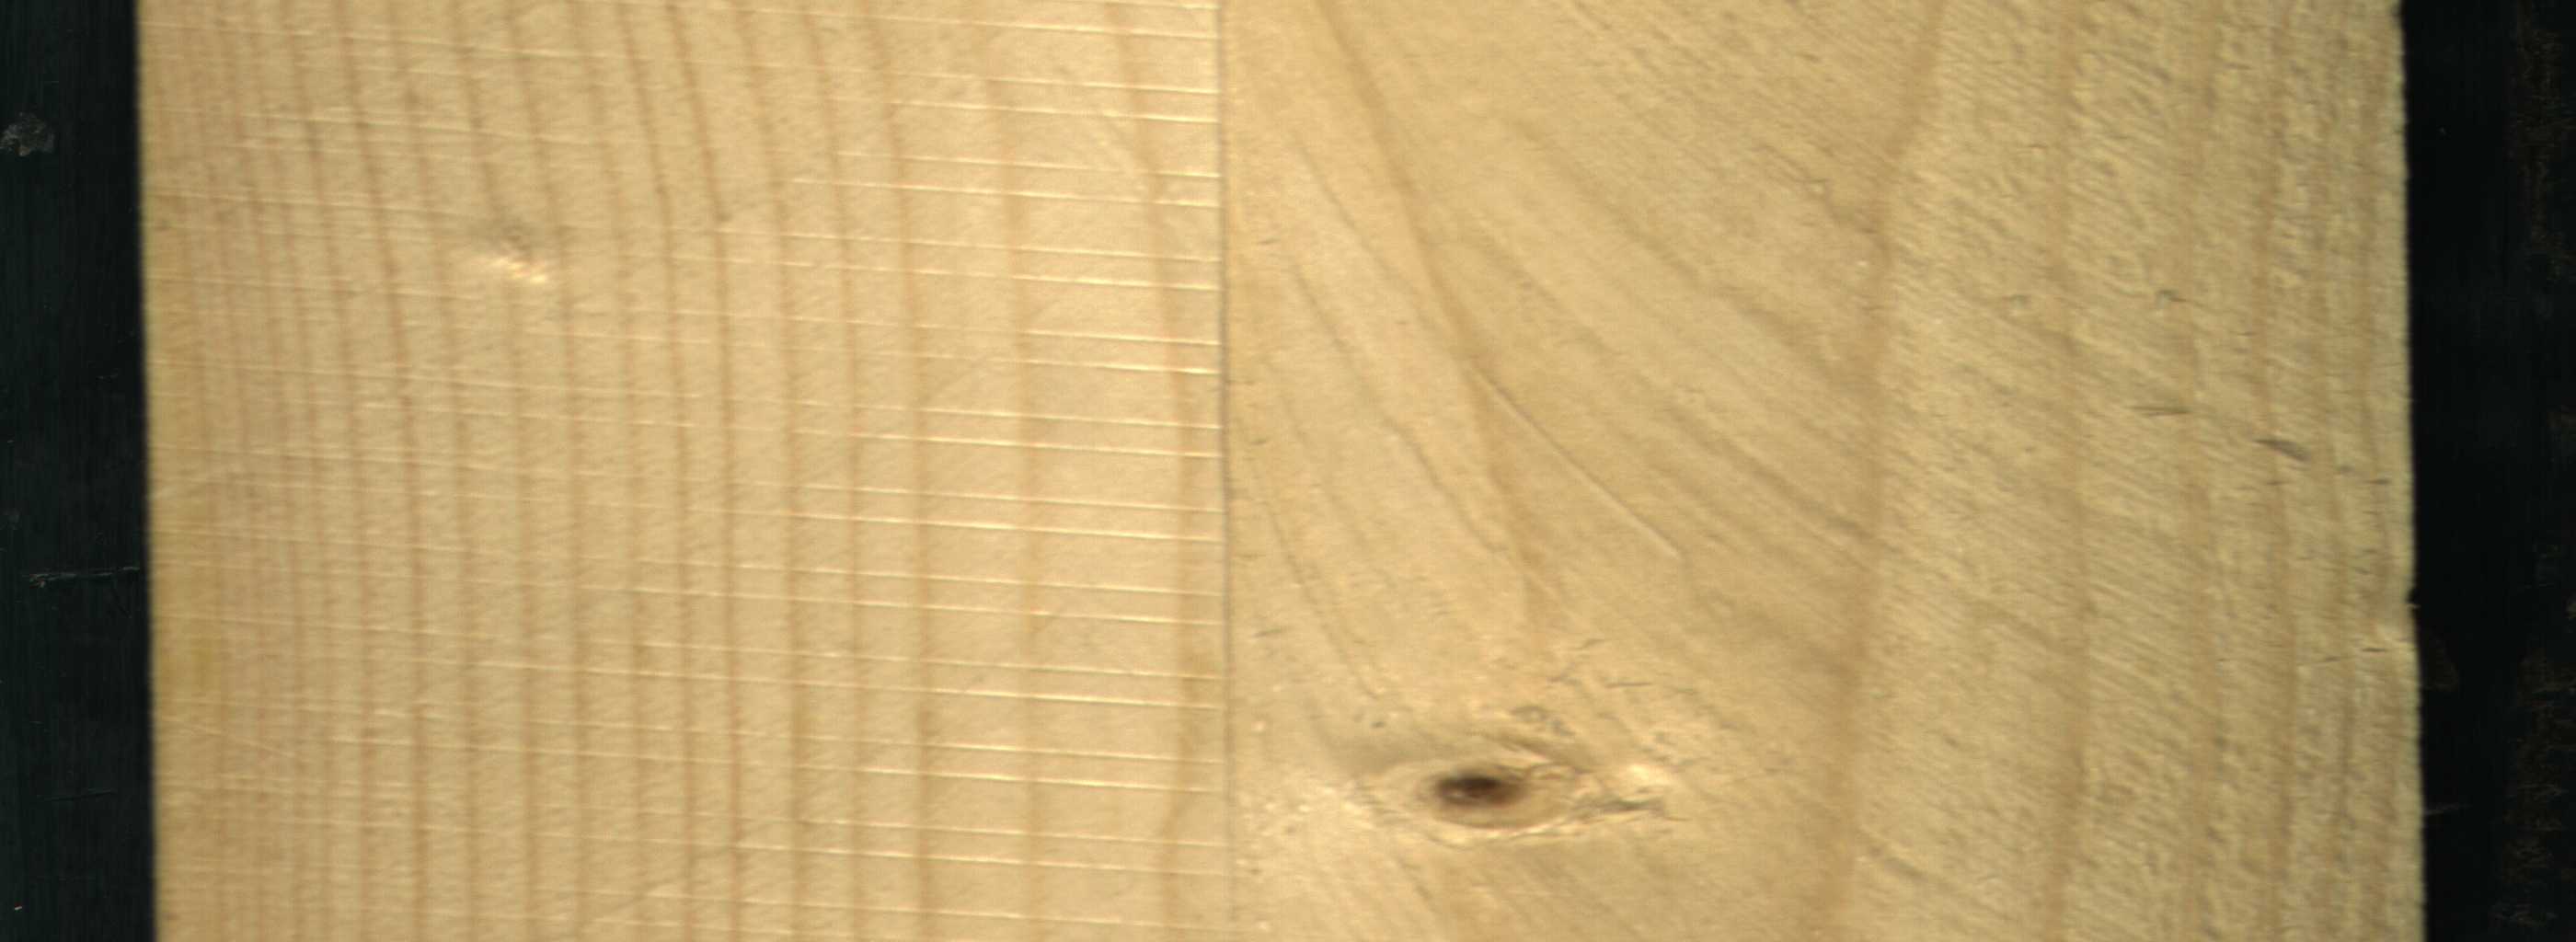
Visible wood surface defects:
Live_Knot